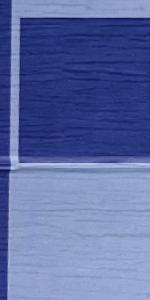
Label: Empty